Question: I recently learned about CTE's and how to use them for performance winning, however I think I am overusing them in this case. The below query is taking about 1 minute with only 1000 examinations and I am sure it can be done much faster. Please suggest optimizations or terms that can point me in the right direction?
To understand the query, you need to have some context so here it is. In the database we have which will be performed on an (E.G. a pen needs to be examinated if it can write). Before an examination can start an examination must be acknowledged so there is the . Of course we also save when an examination is created (). When an examination is ready () it needs to get a result. A result can be approved () or rejected (). The meaning of this query is to create graph which shows the 5 conditions of examinations per day.
Counts needed per day:
1. examinations_created_count
2. examinations_acknowledged_count
3. examinations_ready_count
4. examinations_ready_and_approved_count
5. examinations_ready_and_rejected_count
'''
DECLARE @ProjectID [bigint] = 3
DECLARE @LocationID [bigint] = 2
DECLARE @PersonID [bigint] = 1058
DECLARE @StartDate [datetime] = '2012-01-01'
DECLARE @EndDate [datetime]= '2014-12-31'
;WITH ExaminationCTE(acknowledgedate, readydate, createdate, isrejected, isapproved)
AS
(
SELECT [acknowledgedate], [readydate], createdate, [isrejected], [isapproved] FROM [dbo].[Examination]
LEFT JOIN [dbo].[Object] [o] ON [dbo].[Examination].[fk_objectid] = [o].[pk_objectid]
LEFT JOIN [dbo].[ExaminationResults] [er] ON [dbo].[Examination].[fk_examinationid] = [er].[pk_examinationid]
WHERE [fk_projectid] = @ProjectID
AND [fk_locationid] = @LocationID
AND [fk_personid] = @PersonID
),
dates(Date) AS
(
--Get all the dates between the selected range
SELECT @StartDate as Date
UNION ALL
SELECT DATEADD(d,1,[Date])
FROM dates
WHERE DATE < @EndDate
)
-- Select all the counts from the examination CTE
SELECT d.Date,
(SELECT COUNT(*) FROM [ExaminationCTE] WHERE [createdate] <= [d].[Date]) AS 'examinations_created_count',
(SELECT COUNT(*) FROM [ExaminationCTE] WHERE [acknowledgedate] <= [d].[Date]) AS 'examinations_acknowledged_count',
(SELECT COUNT(*) FROM [ExaminationCTE] WHERE [readydate] <= [d].[Date]) AS 'examinations_ready_count',
(SELECT COUNT(*) FROM [ExaminationCTE] WHERE [readydate] <= [d].[Date] AND [isapproved] = 1) AS 'examinations_ready_and_approved_count',
(SELECT COUNT(*) FROM [ExaminationCTE] WHERE [readydate] <= [d].[Date] AND [isrejected] = 1) AS 'examinations_ready_and_rejected_count'
FROM dates d
OPTION (MAXRECURSION 0)
'''
While the query is working at the moment it isn't meeting my performance specs. I feel this can be done neater.
Due to the help of @GordonLinoff I'm almost there. However I need to fill the NULL rows with the last possible value.

In the image you can see the results are null the arrows, points out what the value should be, for the first set of NULL I need to get the value from the last available date before the selected start date.
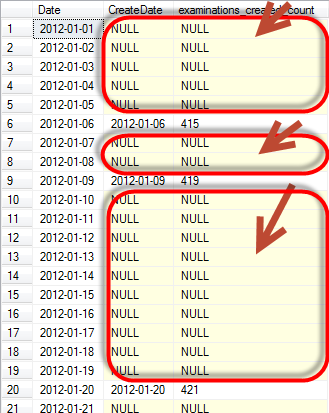
Answer: Yes, you can make this more efficient. You are doing a whole bunch of correlated non-equijoins and then counting the results.
Take a different approach. One simple approach would be to summarize 'ExaminationCTE' by date, to summarize the results. However, in SQL Server, the CTE isn't materialized so this might not change the performance.
Another way is to do the count using window functions. Here is an example for the first field:
'''
from dates left outer join
(select createdate, max(seqnum) as examinations_created_count
from (select createdate, row_number() over (order by createdate) as seqnum
from ExaminationCTE
) e
group by createdate
) ecc
on dates.date = ecc.createdate
'''
The others would be similiar. In fact, you can put all the variables in one subquery.
The logic is to add a sequential number to each row and then take the maximum number per date. This is the count.